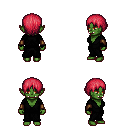
a pixel art fantasy rpg character, female body template, orc, green skin, gray robe, gold greaves, ruby red plain hairstyle, leather bracers, four views (front, back, left, right), 2x2 character sprite sheet, small pixel art, hard edges, no anti-aliasing